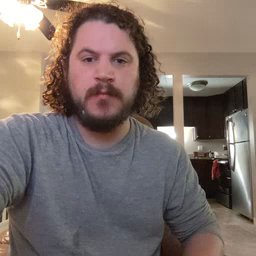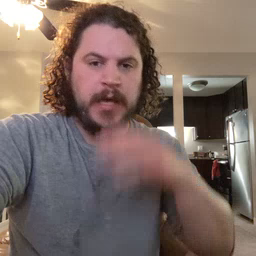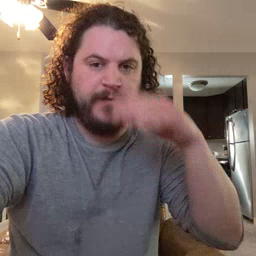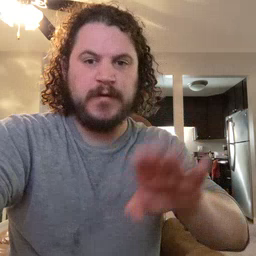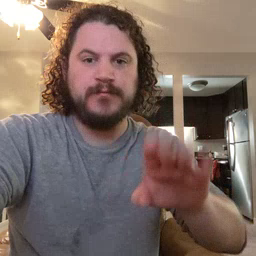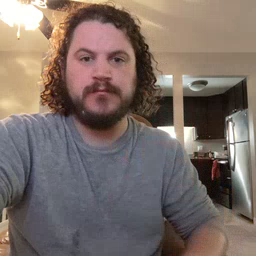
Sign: elephant